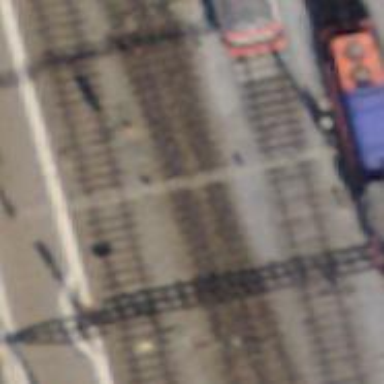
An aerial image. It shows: Railway switch.